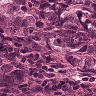
Metastatic tissue present: yes